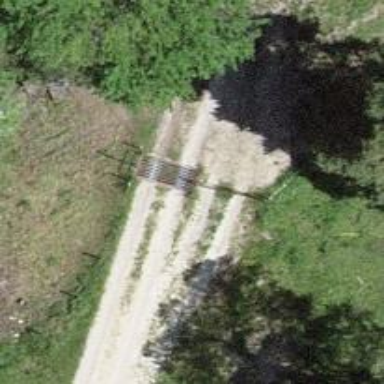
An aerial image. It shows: Cattle grid barrier.